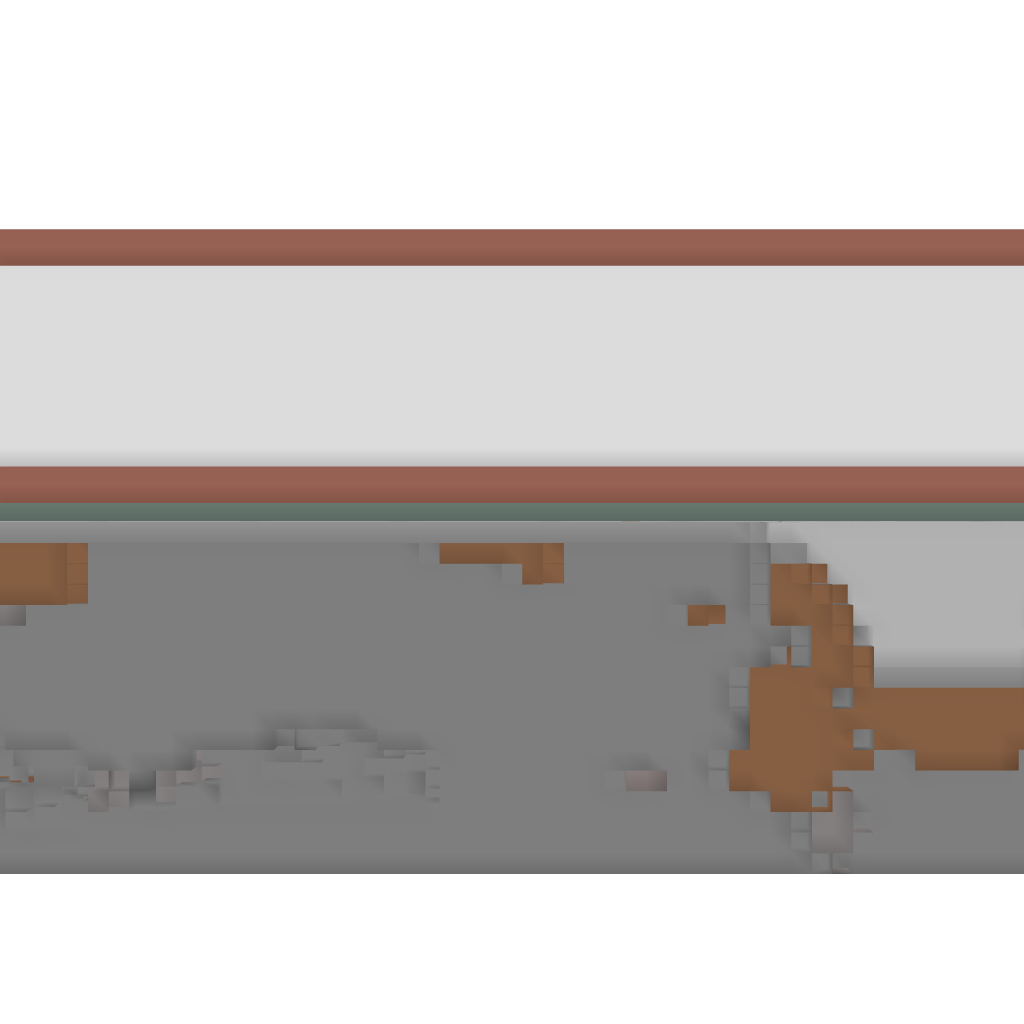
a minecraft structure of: Kmart